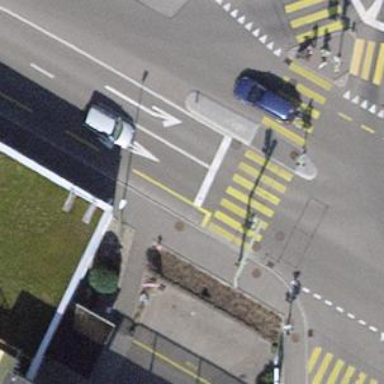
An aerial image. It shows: Crossing with traffic signals.